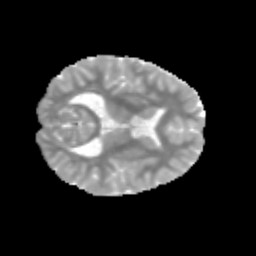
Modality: MD
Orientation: axial
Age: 11
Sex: male
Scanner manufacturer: siemens
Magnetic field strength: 3 T
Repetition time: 3.8 s
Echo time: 0.07 s